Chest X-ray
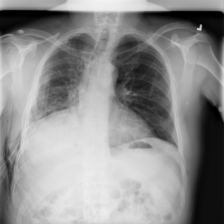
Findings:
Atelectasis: negative
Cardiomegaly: negative
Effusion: positive
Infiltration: negative
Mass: negative
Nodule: negative
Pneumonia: negative
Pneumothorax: positive
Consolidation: negative
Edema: negative
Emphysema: positive
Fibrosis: negative
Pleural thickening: negative
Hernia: negative